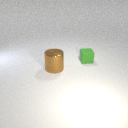
small green rubber cube to the right of large brown metal cylinder